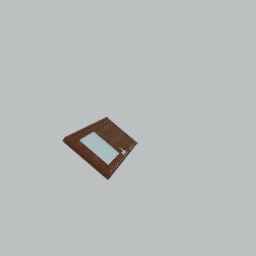
Label: architecture